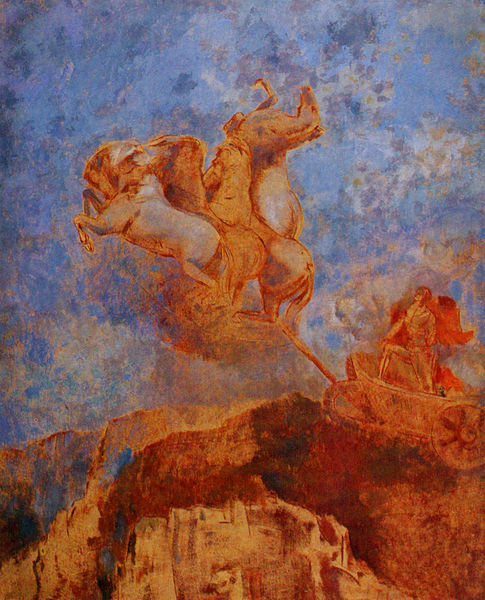
Titel: Chariot of Apollo
Künstler: Odilon Redon
Standort: Bordeaux
Institution: Musée des Beaux-Arts de Bordeaux
Schlagwörter: berg, blau, felsen, feuer, flügel, gemälde, himmel, körper, mann, umhang, wolken, gelb, landschaft, stadt, abend, bewegung, braun, grau, orange, pastell, skizze, weiss, rot, tier, tiere, wolke, expressionismus, malerei, mensch, stein, steine, erde, hügel, sonnenaufgang, sonne, gold, mantel, fliegen, pferd, pferde, reiter, räder, hufe, mähne, reiten, schweif, sprung, ort, abstrakt, berge, fels, fläche, gebirge, kutsche, rad, wagen, wagenrad, ölgemälde, krieg, wehen, wild, glanz, wandmalerei, vier, antike, burg, flammen, schweben, traum, schraffur, kutscher, peitsche, deichsel, schraffiert, helm, entwurf, mythologie, expressiv, krieger, achse, deckengemälde, fresko, apoll, golden, streitwagen, kitsch, aurora, sol, sonnengott, sonnenwagen, cape, gespann, scheuen, pegasus, aufsteigend, lenker, fresco, himmelfahrt, apollo, galopp, grell, helios, quadriga, wagenlenker, aufbäumen, pastel, komplementärkontrast, aufsteigen, ölkreide, william, blake, bäumen, ikarus, parnass, ocher, scheut, aufwärts, erhaltungszustand, himmelsritt, myth, r, blau himel rot ocker, phäton